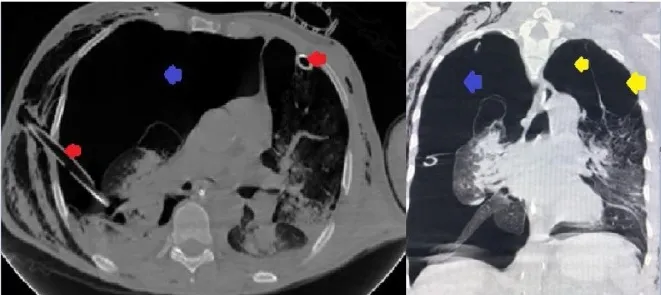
Thorax CT without contrast demonstrates subcutaneous emphysema, right lobe lung collapse, and absence of pneumothorax on the left side. Red arrows indicate chest tubes. Blue arrows indicate pneumothorax. Yellow arrows indicate bullae.
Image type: radiology (ct)